Interaction volume radius: 5 \u00c5
Interaction volume height: 35 \u00c5
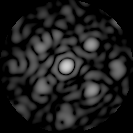
Disorder parameter: 0.5328